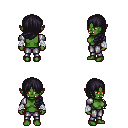
a pixel art fantasy rpg character, female body template, orc, green skin, steel arm armor, metal pants, raven left-swept hairstyle, white cloth bandages, four views (front, back, left, right), 2x2 character sprite sheet, small pixel art, hard edges, no anti-aliasing